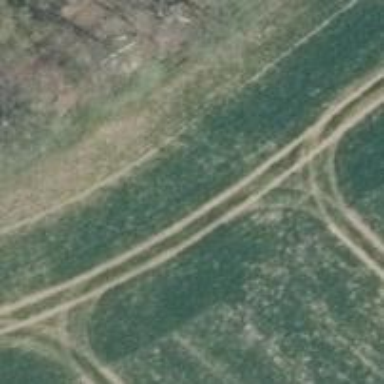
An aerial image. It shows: Track with grade5 tracktype.